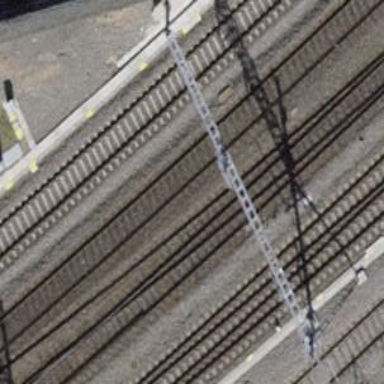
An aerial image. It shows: Single-track electrified railway siding with contact line for service.